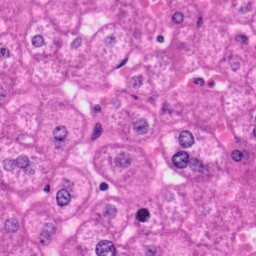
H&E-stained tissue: Liver